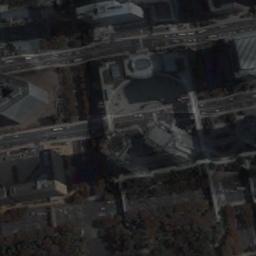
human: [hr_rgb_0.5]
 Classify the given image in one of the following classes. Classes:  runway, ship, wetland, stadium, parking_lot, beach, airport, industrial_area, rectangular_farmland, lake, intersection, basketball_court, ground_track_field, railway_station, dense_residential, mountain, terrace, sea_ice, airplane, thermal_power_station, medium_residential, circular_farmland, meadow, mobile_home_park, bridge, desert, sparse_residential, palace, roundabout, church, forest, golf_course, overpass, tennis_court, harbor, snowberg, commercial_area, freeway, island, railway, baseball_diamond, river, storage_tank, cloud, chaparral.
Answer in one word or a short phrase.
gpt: commercial_area